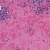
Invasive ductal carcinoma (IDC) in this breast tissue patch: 0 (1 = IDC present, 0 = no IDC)